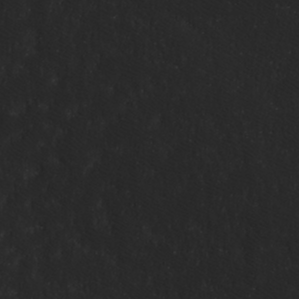
Label: non_frost